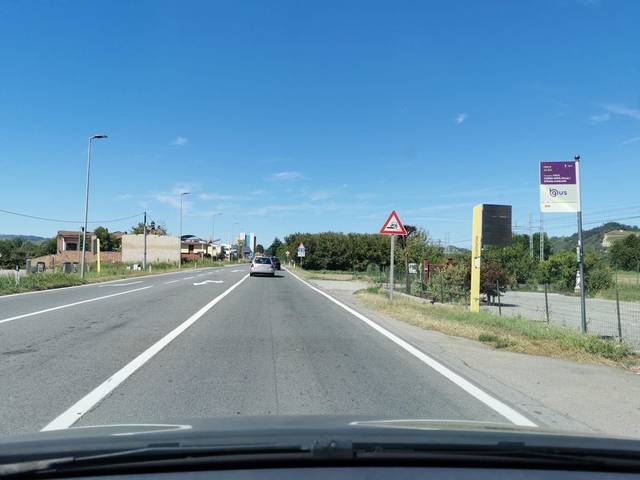
Region: Italy
Coordinates: 44.709, 8.002